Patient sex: F
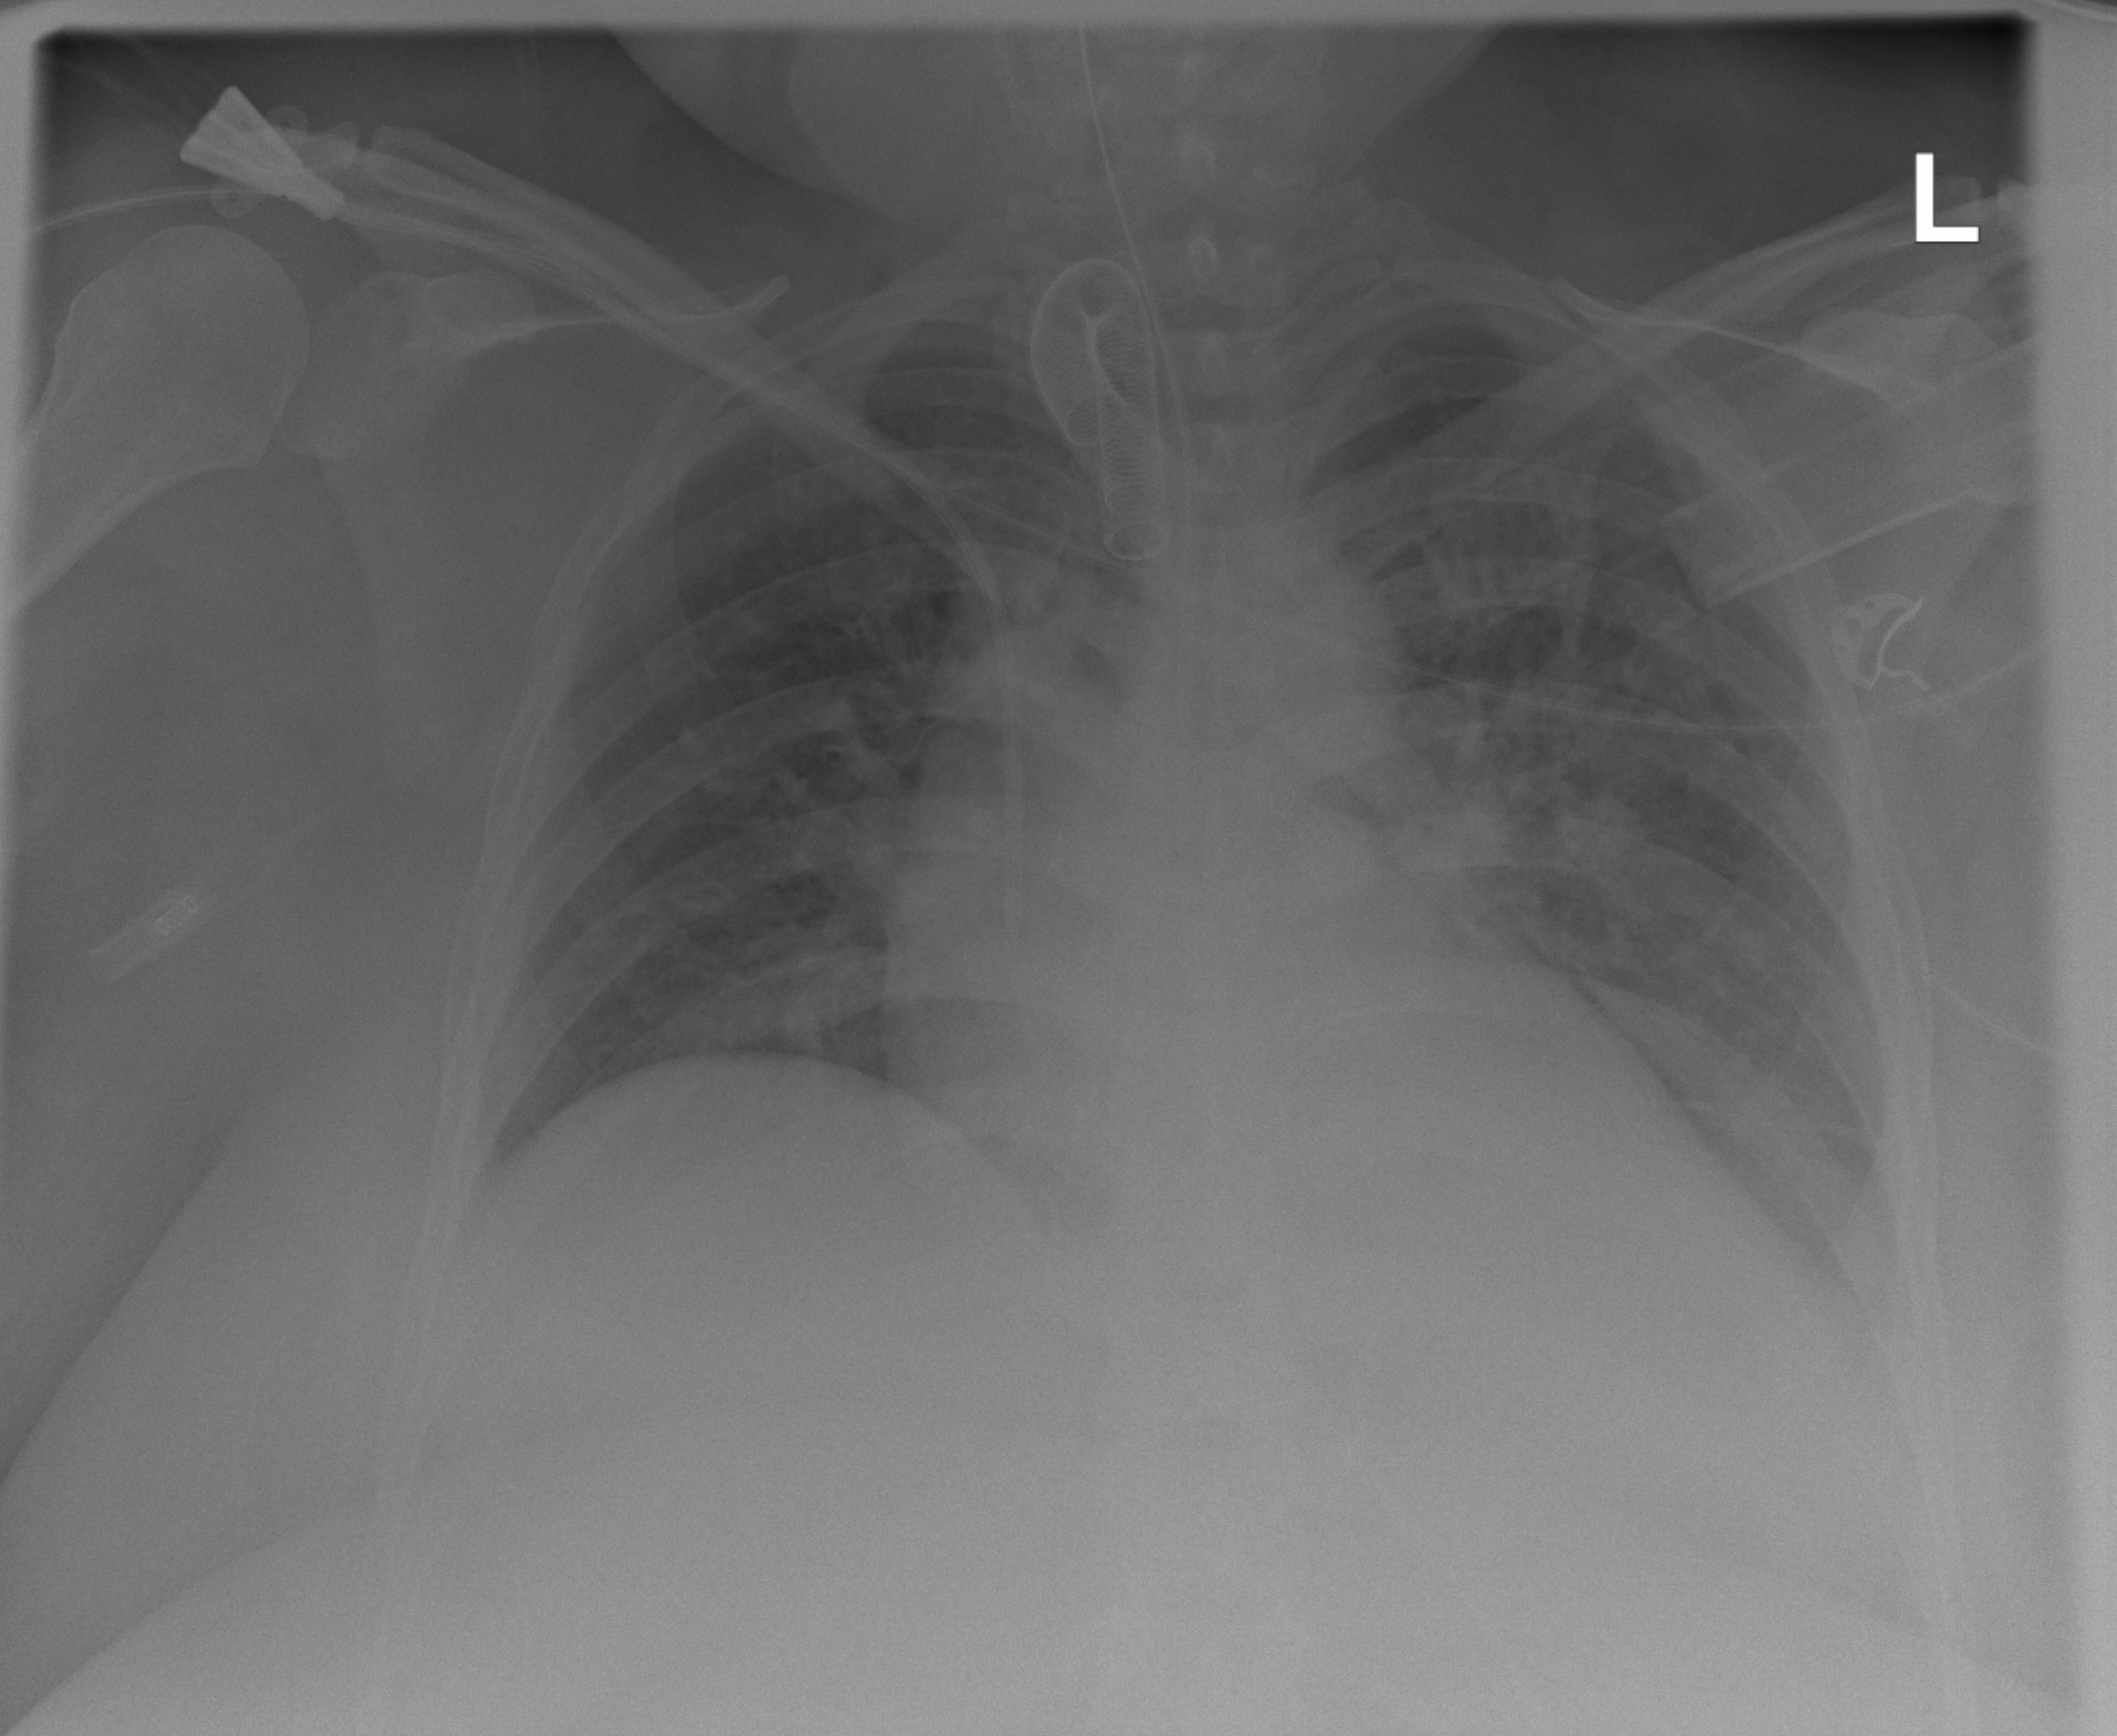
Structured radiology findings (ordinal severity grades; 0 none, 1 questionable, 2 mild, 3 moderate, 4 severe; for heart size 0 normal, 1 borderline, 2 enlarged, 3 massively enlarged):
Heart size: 2
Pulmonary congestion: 1
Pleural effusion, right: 1
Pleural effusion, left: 2
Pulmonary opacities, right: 2
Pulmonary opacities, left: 3
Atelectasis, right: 2
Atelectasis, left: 2